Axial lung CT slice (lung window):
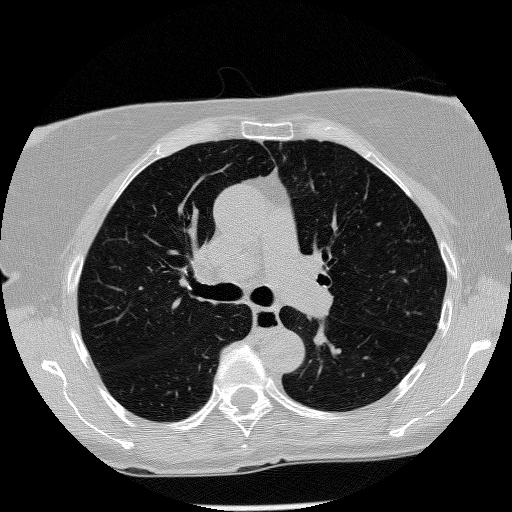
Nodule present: no